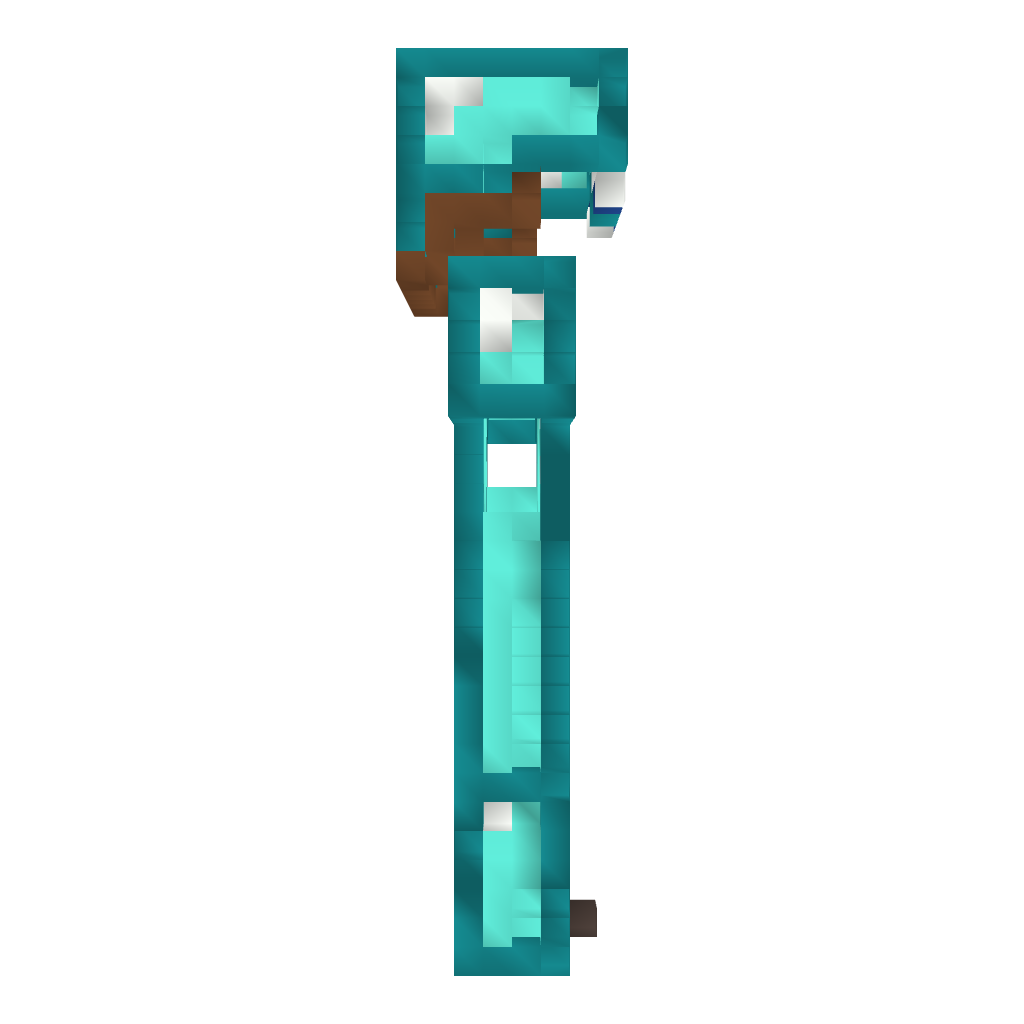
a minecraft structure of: Demigod Statue